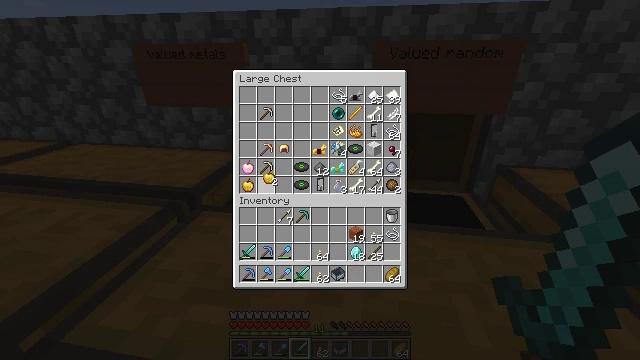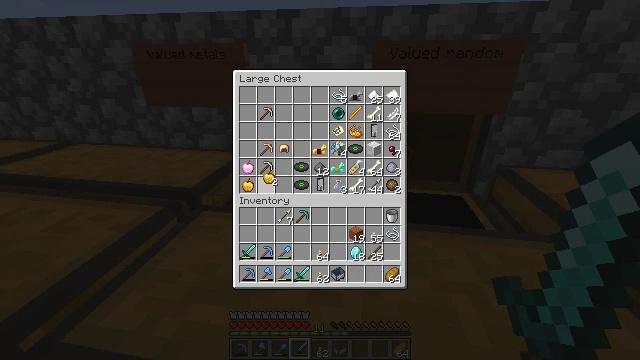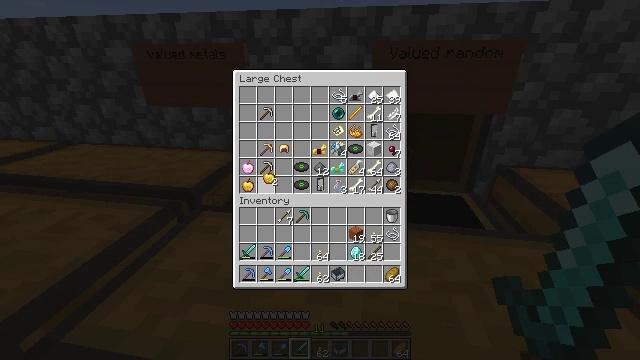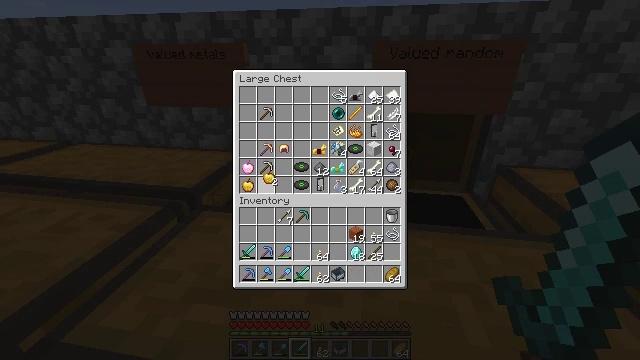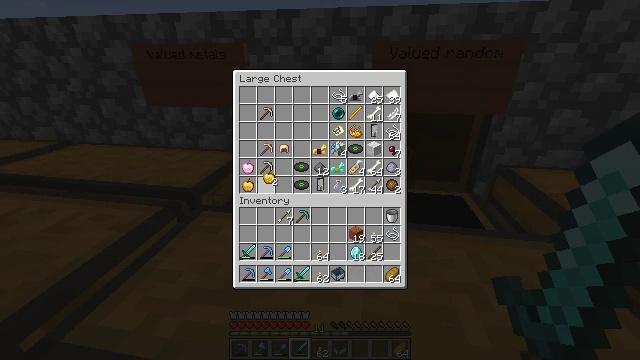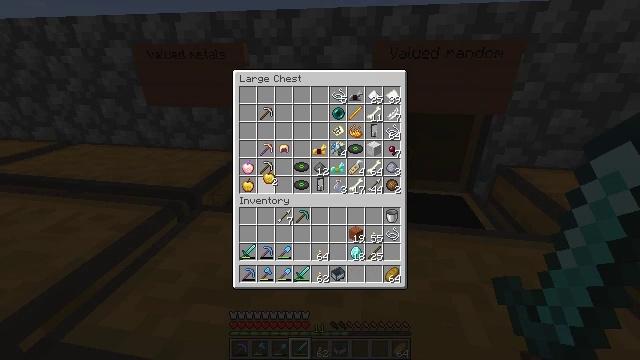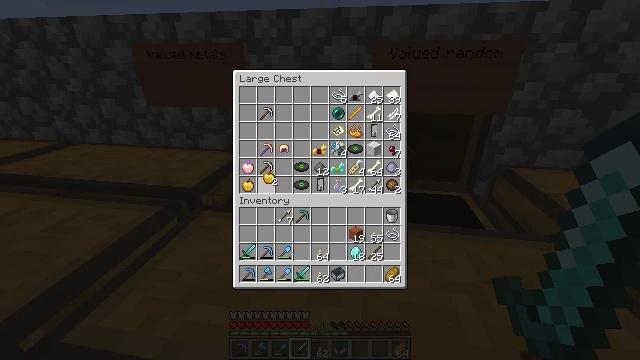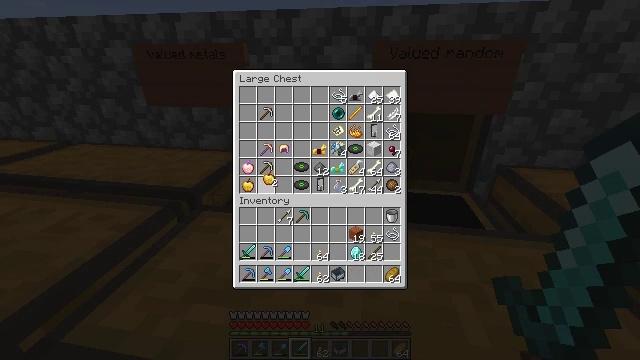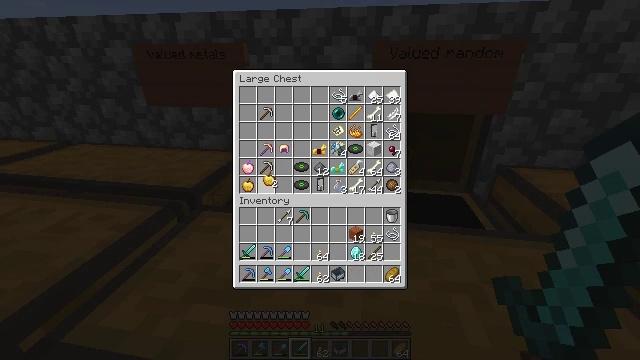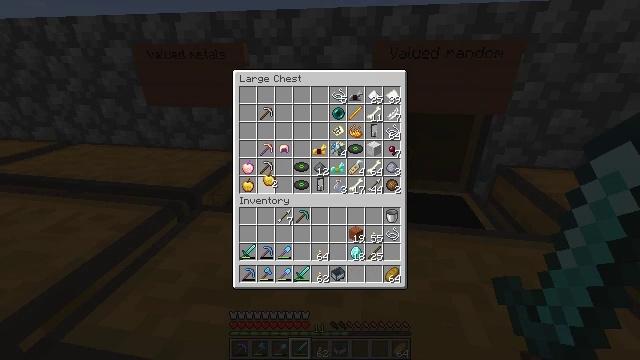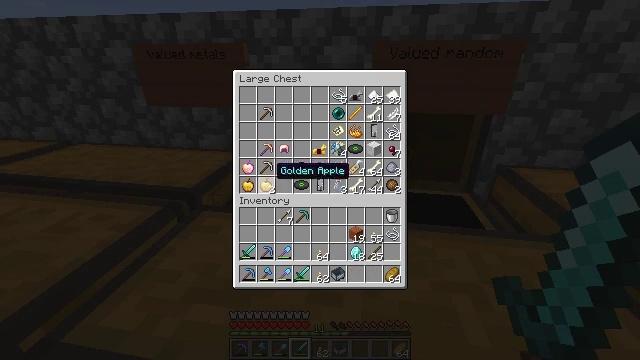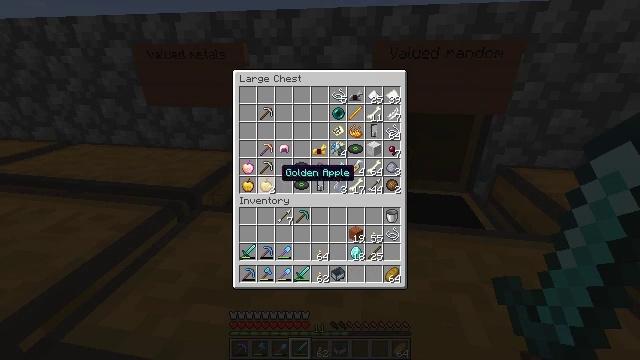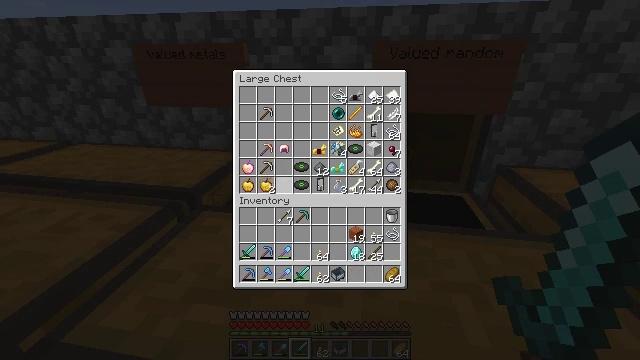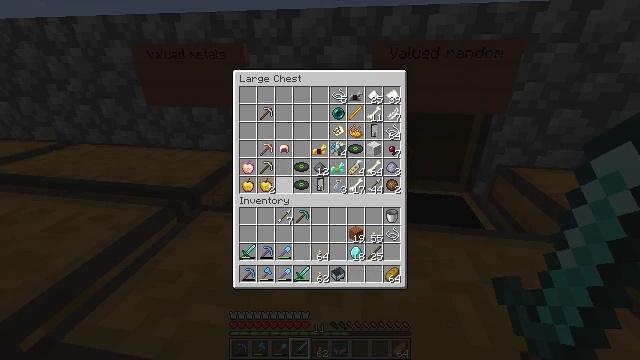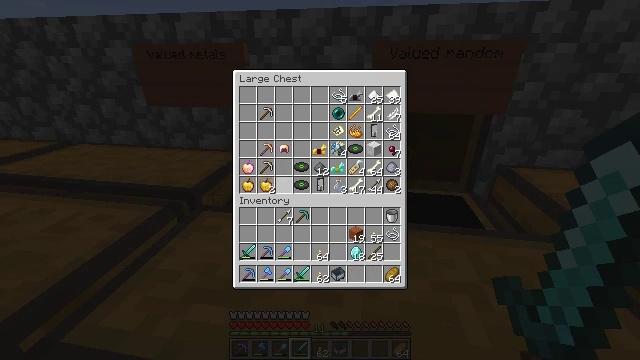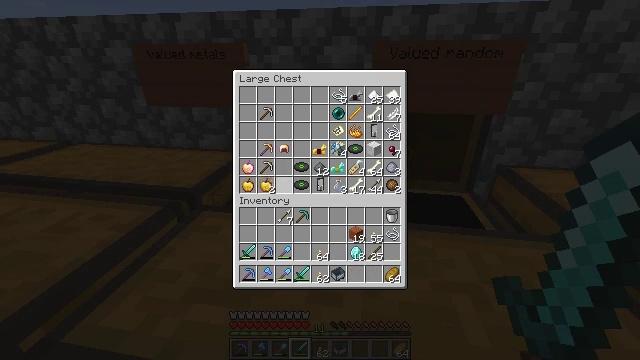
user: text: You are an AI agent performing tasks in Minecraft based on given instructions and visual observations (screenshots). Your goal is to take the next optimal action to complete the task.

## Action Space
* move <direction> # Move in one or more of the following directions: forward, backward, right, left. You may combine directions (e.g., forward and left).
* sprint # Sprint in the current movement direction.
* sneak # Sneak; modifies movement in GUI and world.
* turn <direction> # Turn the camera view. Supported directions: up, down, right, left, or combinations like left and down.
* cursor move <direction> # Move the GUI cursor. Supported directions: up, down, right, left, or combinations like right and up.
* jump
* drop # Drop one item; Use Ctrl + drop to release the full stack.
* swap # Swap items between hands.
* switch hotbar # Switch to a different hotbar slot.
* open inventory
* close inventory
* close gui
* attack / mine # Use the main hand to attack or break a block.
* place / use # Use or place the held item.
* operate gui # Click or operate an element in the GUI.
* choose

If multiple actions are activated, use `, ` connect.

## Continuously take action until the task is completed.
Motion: motion action
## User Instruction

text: Craft a diamond shovel.
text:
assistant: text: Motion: no_op
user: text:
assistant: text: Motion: no_op
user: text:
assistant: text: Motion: no_op
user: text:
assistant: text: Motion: no_op
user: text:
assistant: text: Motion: no_op
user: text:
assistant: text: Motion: operate gui
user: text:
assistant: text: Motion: operate gui
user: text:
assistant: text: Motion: operate gui
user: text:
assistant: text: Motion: operate gui
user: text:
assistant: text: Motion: no_op
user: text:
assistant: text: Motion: no_op
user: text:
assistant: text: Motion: cursor move right
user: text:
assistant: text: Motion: no_op
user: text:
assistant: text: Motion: no_op
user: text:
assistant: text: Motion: no_op
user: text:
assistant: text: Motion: cursor move left
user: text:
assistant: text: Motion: no_op
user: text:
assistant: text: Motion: no_op
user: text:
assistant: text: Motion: no_op
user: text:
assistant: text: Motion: no_op
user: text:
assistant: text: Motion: no_op
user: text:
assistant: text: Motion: no_op
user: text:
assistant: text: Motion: no_op
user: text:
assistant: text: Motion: no_op
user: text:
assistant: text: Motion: no_op
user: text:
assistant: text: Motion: no_op
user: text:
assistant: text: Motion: no_op
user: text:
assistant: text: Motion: no_op
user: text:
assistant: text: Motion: no_op
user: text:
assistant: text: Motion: no_op